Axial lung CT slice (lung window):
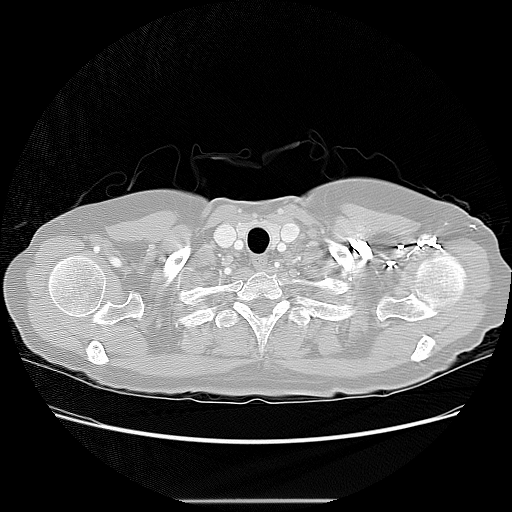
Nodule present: no